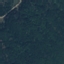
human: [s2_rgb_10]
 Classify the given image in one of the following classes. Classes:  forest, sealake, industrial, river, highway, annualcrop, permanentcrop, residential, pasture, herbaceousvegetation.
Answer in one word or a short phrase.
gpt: Forest